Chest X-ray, PA view. Patient: 59 years old, sex M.
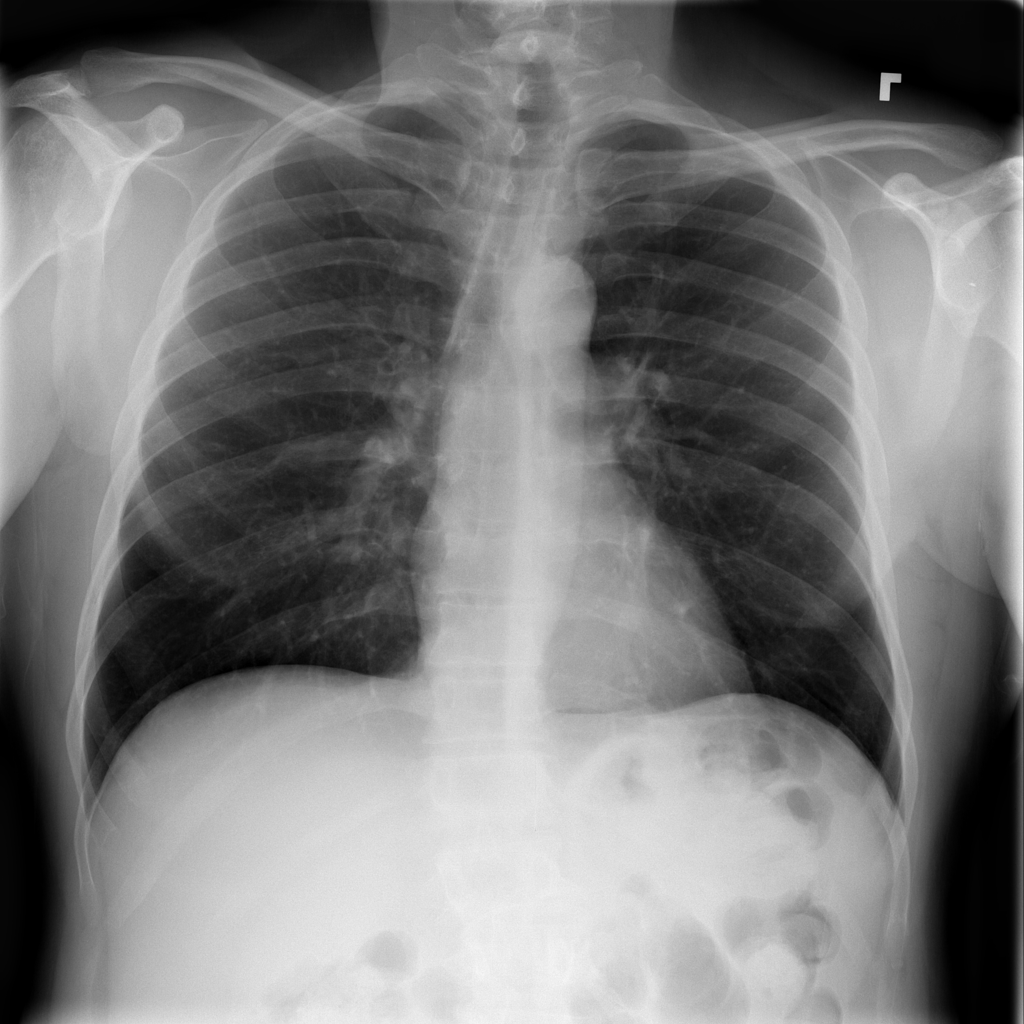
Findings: No Finding